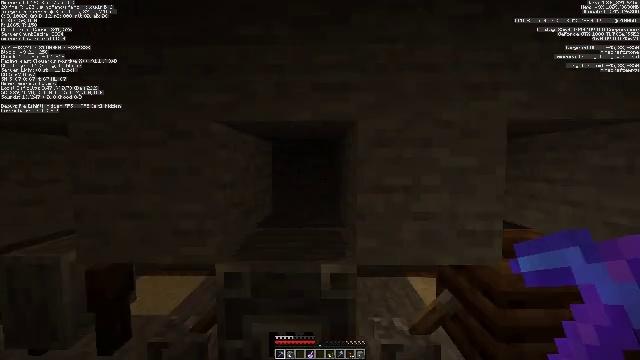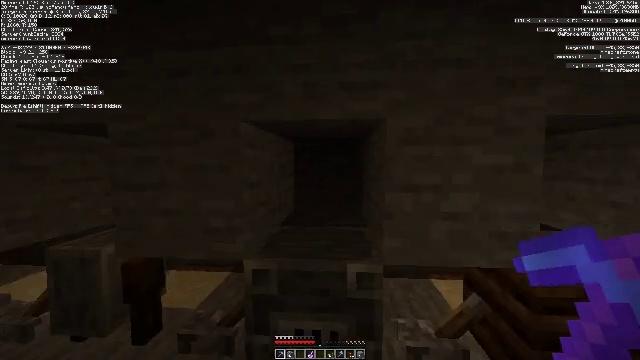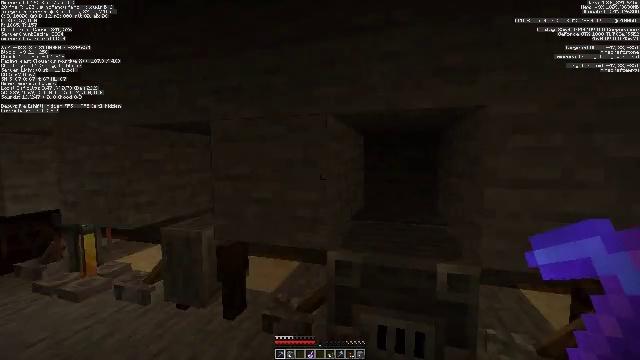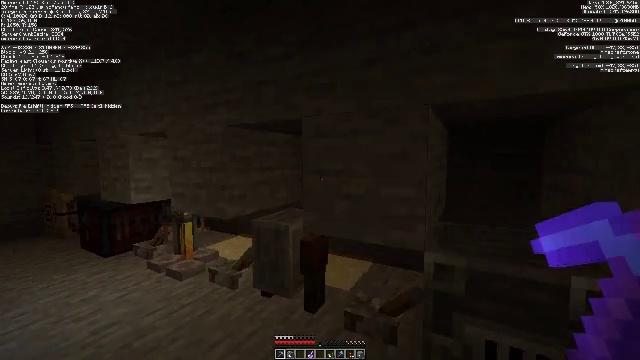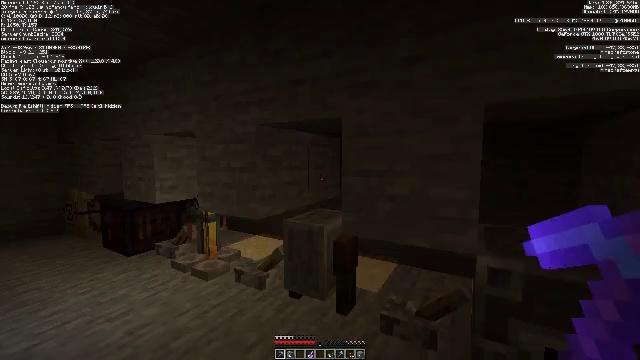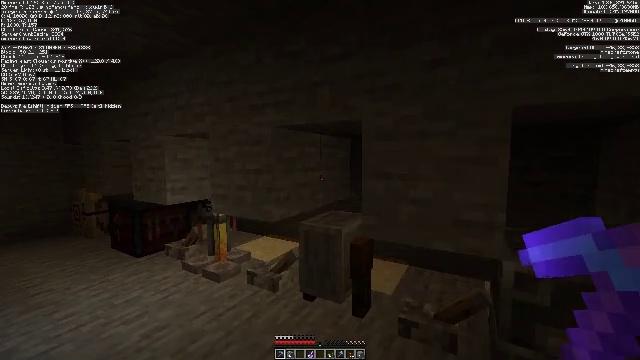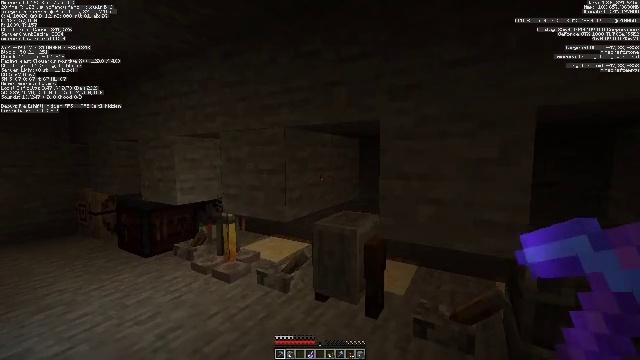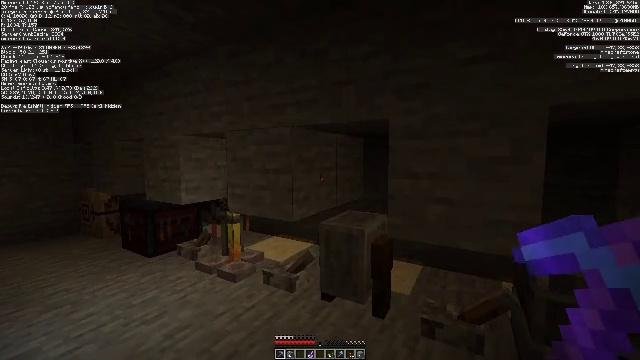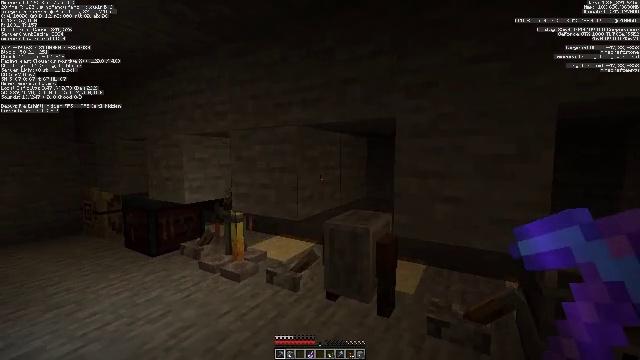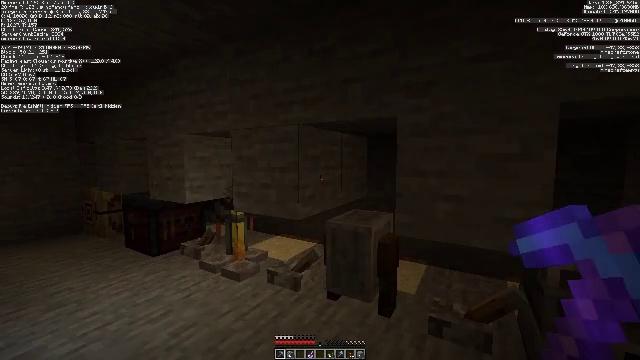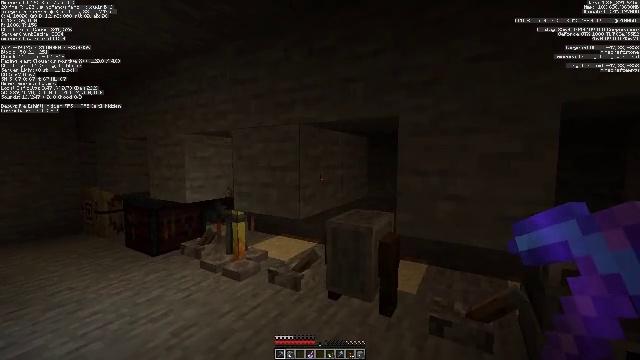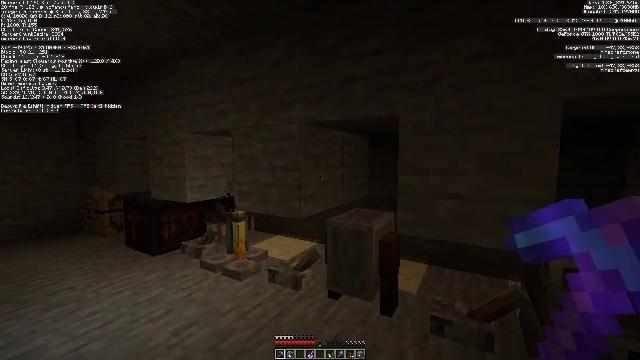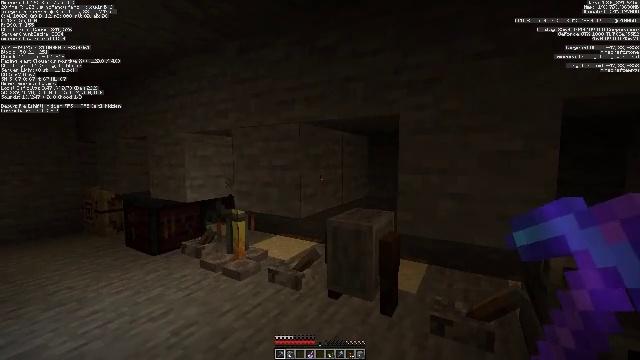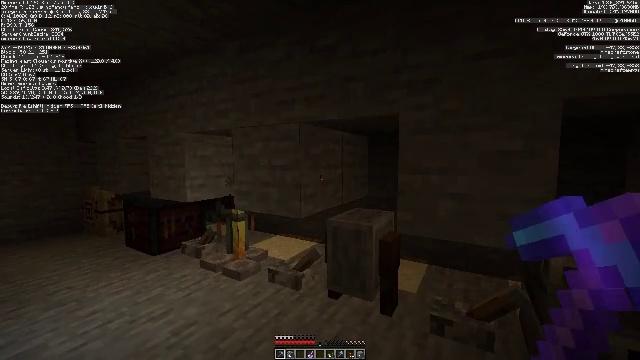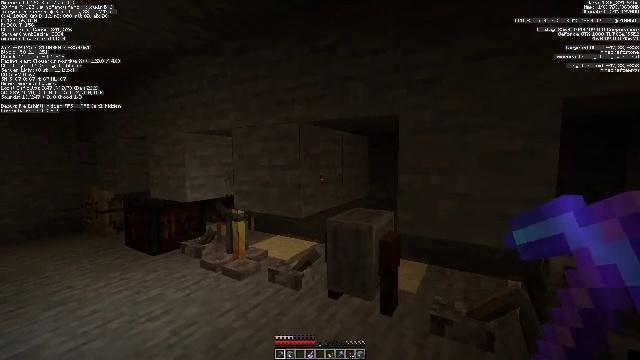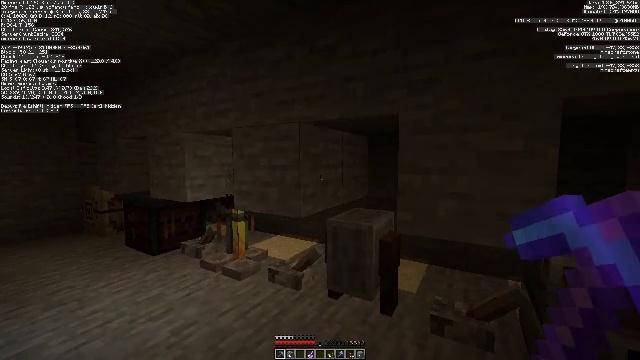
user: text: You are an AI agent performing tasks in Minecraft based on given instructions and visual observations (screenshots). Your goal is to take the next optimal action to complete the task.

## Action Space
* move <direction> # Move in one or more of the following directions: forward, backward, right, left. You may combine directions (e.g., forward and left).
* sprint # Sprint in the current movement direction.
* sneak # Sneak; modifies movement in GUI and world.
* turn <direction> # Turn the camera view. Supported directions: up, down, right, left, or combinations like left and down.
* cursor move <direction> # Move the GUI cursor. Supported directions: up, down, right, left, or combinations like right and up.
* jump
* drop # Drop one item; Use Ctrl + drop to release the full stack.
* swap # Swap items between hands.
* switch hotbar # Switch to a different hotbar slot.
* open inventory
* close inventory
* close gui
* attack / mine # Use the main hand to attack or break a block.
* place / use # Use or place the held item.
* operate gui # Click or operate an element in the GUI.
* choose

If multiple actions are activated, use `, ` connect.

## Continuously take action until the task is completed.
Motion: motion action
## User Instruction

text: Retrieve the yellow shulker box for storage.
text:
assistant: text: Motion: move left, turn left
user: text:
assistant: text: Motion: move left, turn left and down
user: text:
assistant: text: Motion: move left, turn left
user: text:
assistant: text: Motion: move left, turn left
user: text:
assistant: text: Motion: move left
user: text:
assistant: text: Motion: no_op
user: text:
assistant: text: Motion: no_op
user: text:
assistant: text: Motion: no_op
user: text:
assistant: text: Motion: no_op
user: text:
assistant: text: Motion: no_op
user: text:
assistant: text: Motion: no_op
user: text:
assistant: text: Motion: no_op
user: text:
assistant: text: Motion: no_op
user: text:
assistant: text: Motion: no_op
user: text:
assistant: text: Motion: no_op
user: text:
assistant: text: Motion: no_op
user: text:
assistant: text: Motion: turn left
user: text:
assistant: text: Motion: turn left
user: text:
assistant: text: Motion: no_op
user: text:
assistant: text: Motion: no_op
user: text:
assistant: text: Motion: no_op
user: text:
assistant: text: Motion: no_op
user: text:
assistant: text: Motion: turn left
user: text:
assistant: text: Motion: turn left and down
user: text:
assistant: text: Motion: turn left
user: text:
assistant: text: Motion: no_op
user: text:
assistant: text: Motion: no_op
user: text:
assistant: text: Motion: no_op
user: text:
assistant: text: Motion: no_op
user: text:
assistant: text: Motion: no_op